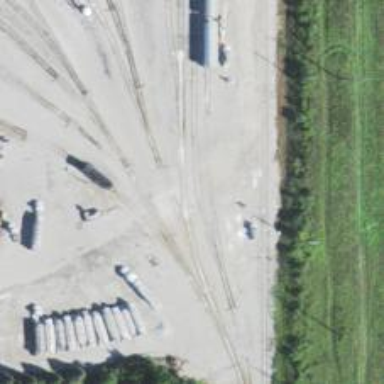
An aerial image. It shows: Railway spur service.